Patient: sex M, age 48
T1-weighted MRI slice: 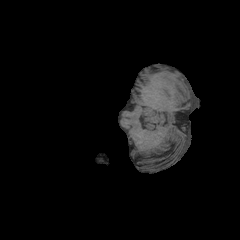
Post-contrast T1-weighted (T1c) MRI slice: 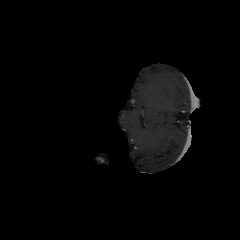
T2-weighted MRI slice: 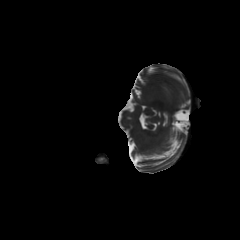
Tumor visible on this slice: no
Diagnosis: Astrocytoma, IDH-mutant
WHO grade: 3